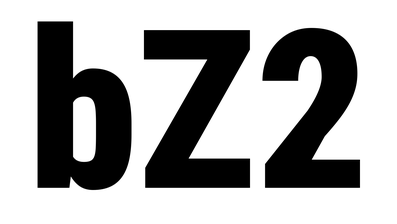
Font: Roboto_Condensed_Black